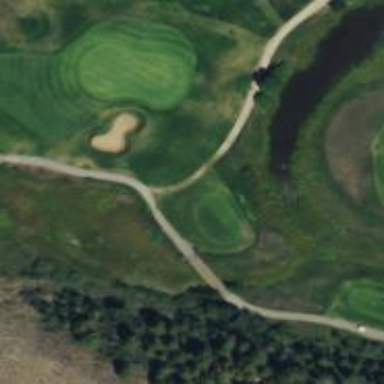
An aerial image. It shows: Track used as golf cart path.